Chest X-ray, PA view. Patient: 37 years old, sex F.
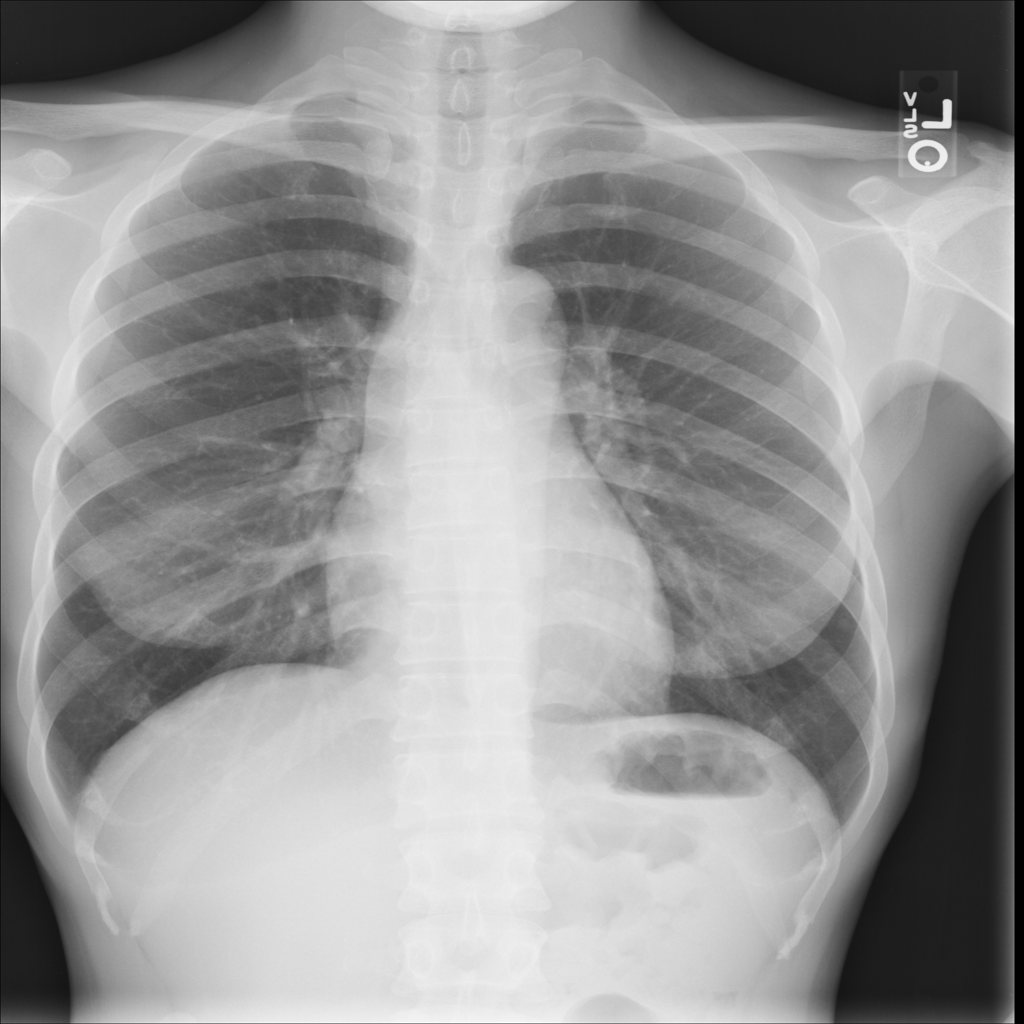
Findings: No Finding